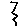
Label: zigzag